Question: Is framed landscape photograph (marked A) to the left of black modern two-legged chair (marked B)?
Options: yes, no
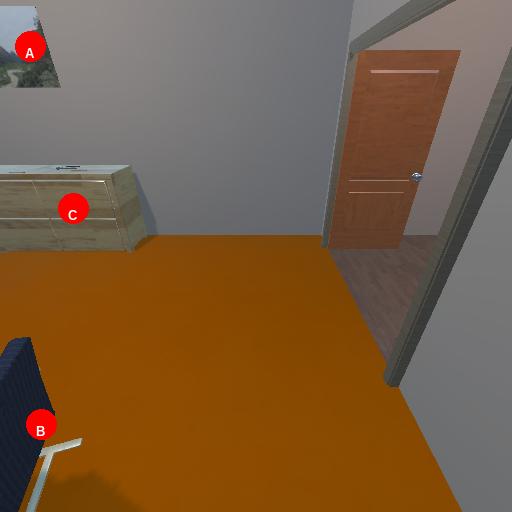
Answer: yes